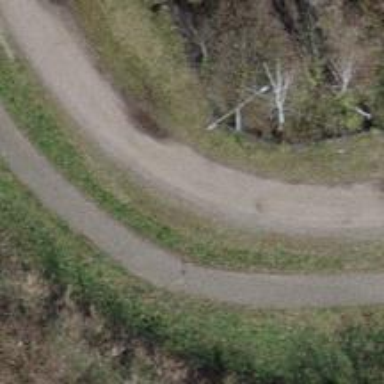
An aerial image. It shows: Track with fine gravel surface of grade2 quality.